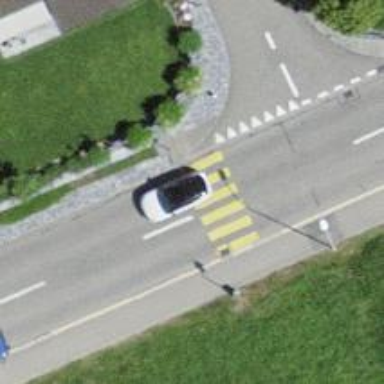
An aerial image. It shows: Zebra crossing on the road.